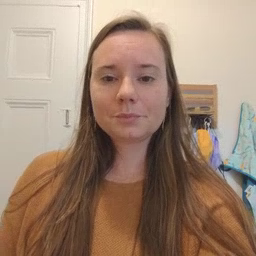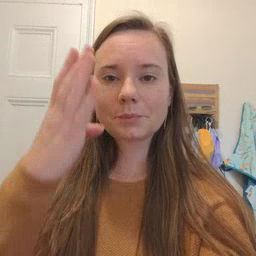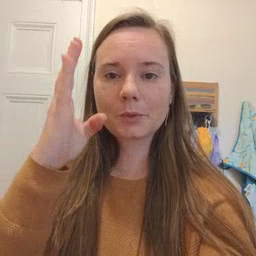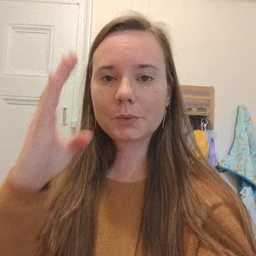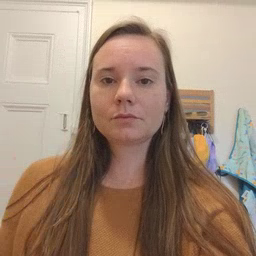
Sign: blue